Question: I created a login in page using a bootstrap grid with an image col-lg-8 and the form col-lg-4. The problem is that when I minimize the screen for smaller devices, the contents are supposed to respond and span 12 each as usual. However, the image always overflows to the top and is cut off. Yes, I used img-fluid on the image.
'''
<section class="Form mx-4 h-100">
<div class="container h-100 d-flex">
<div class="row no-gutters h-80 align-self-center row-eq-height" id="slide-container">
<div class="col-lg-8 my-auto responsive py-5">
<img src="Athlete 1.png" alt="This is America" class="img-fluid border-right">
</div>
<div class="col-lg-4 px-4 my-auto sign-in sign-in-up">
<div class="row no-gutters">
<div class="col-12 d-flex justify-content-center align-items-center">
<div class="col-2 px-0">
<img src="Athlete 3.png" alt="Logo" class="img-fluid rounded-circle">
</div>
<div class="col-7 align-self-center mb-0 px-0">
<h2>Side-Gym</h2>
</div>
</div>
<div class="col-12 text-center text-secondary mt-2">
<h4>Members Login</h4>
</div>
</div>
<form>
<div class="form-group">
<label for="email">Email</label>
<input type="email" placeholder="Enter Your Email..." name="email" id="email" class="form-control">
</div>
<div class="form-group">
<label for="password">Password</label>
<input type="password" placeholder="Password" name="password" id="password" class="form-control">
</div>
<button type="submit" class="btn btn-outline-primary btn-block mt-4 mb-1">Login</button>
<button type="button" class="btn btn-link btn-block" disabled>--------or--------</button>
<button id="register" type="button" class=" btn-regis btn btn-primary btn-block mt-1 mb-3">Register</button>
<a href="#" class=" textlink btn-block text-danger text-center">Forgot Password?</a>
<div class="mb-4 textlink text-center formaer-dropdown">
<p class="d-inline">Don't have an account? </p>
<a href="#" class="text-primary" id="register2">Register Here!</a>
</div>
</form>
</div>
</section>
'''

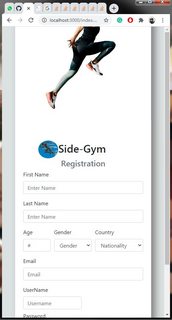
Answer: If you really need 'height: 100vh;' for the 'body' add 'overflow-y: scroll;' with it at '@media(min-width: 992px)' all the 'h-100' & 'h-80' classes, otherwise the 'overflow-y: scroll;' won't work